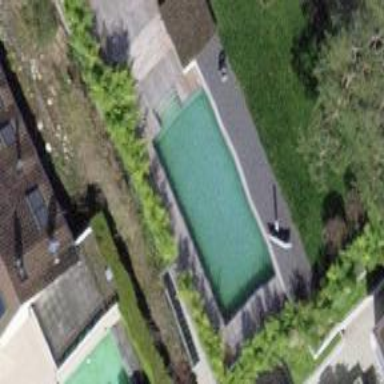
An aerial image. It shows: Swimming pool located in leisure land.